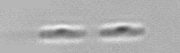
Label: Skeletonema